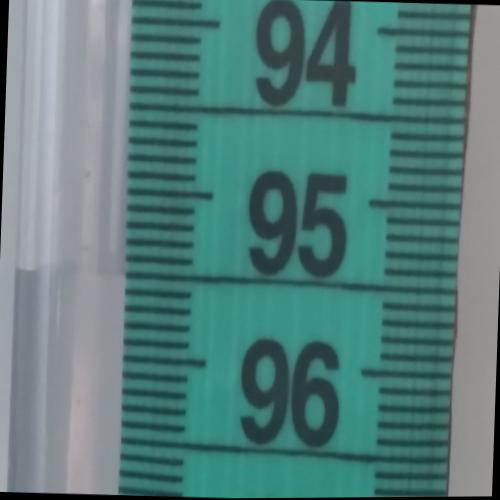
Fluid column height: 95.5 cm